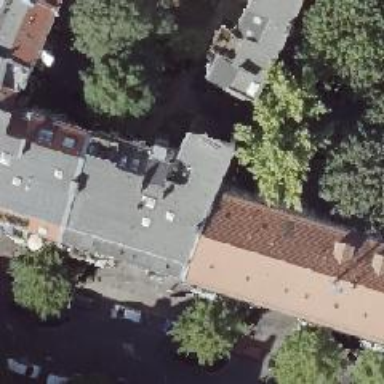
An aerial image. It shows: Cafe.